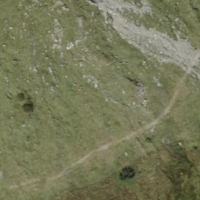
EUNIS habitat code: 26
Species observed at this site:
Marmota marmota
Tussilago farfara